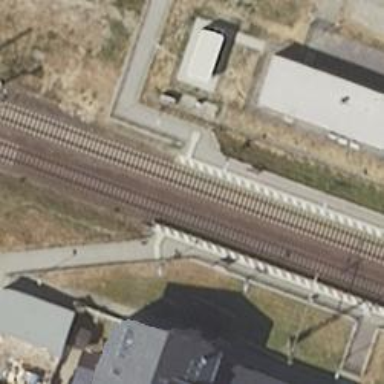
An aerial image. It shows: Platform edge at railway station.